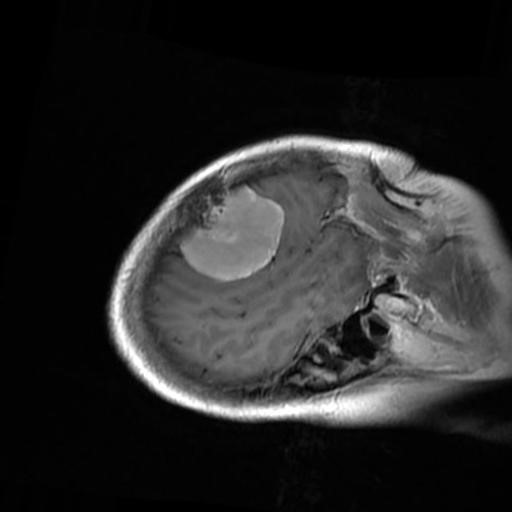
Label: brain_menin